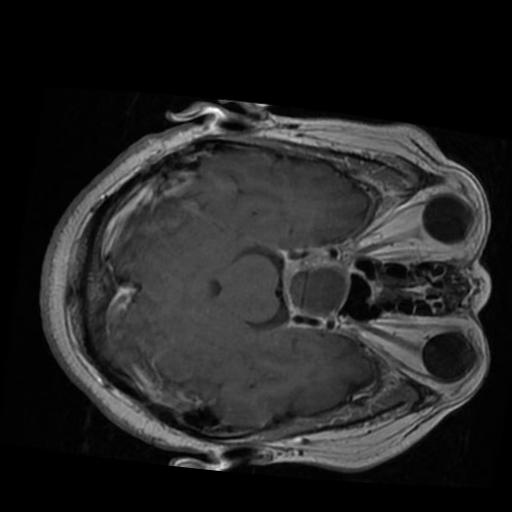
Label: brain_tumor